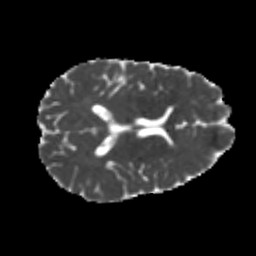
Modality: MD
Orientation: axial
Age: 20
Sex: male
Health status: healthy
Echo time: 0.074 s